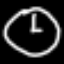
Label: clock